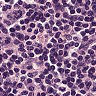
Metastatic tissue present: no